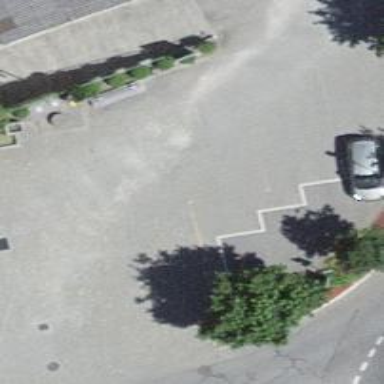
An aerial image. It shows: Bus stop with stop position for public transport.